Field crop: maize
Growth stage: 1
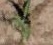
Species: atriplex